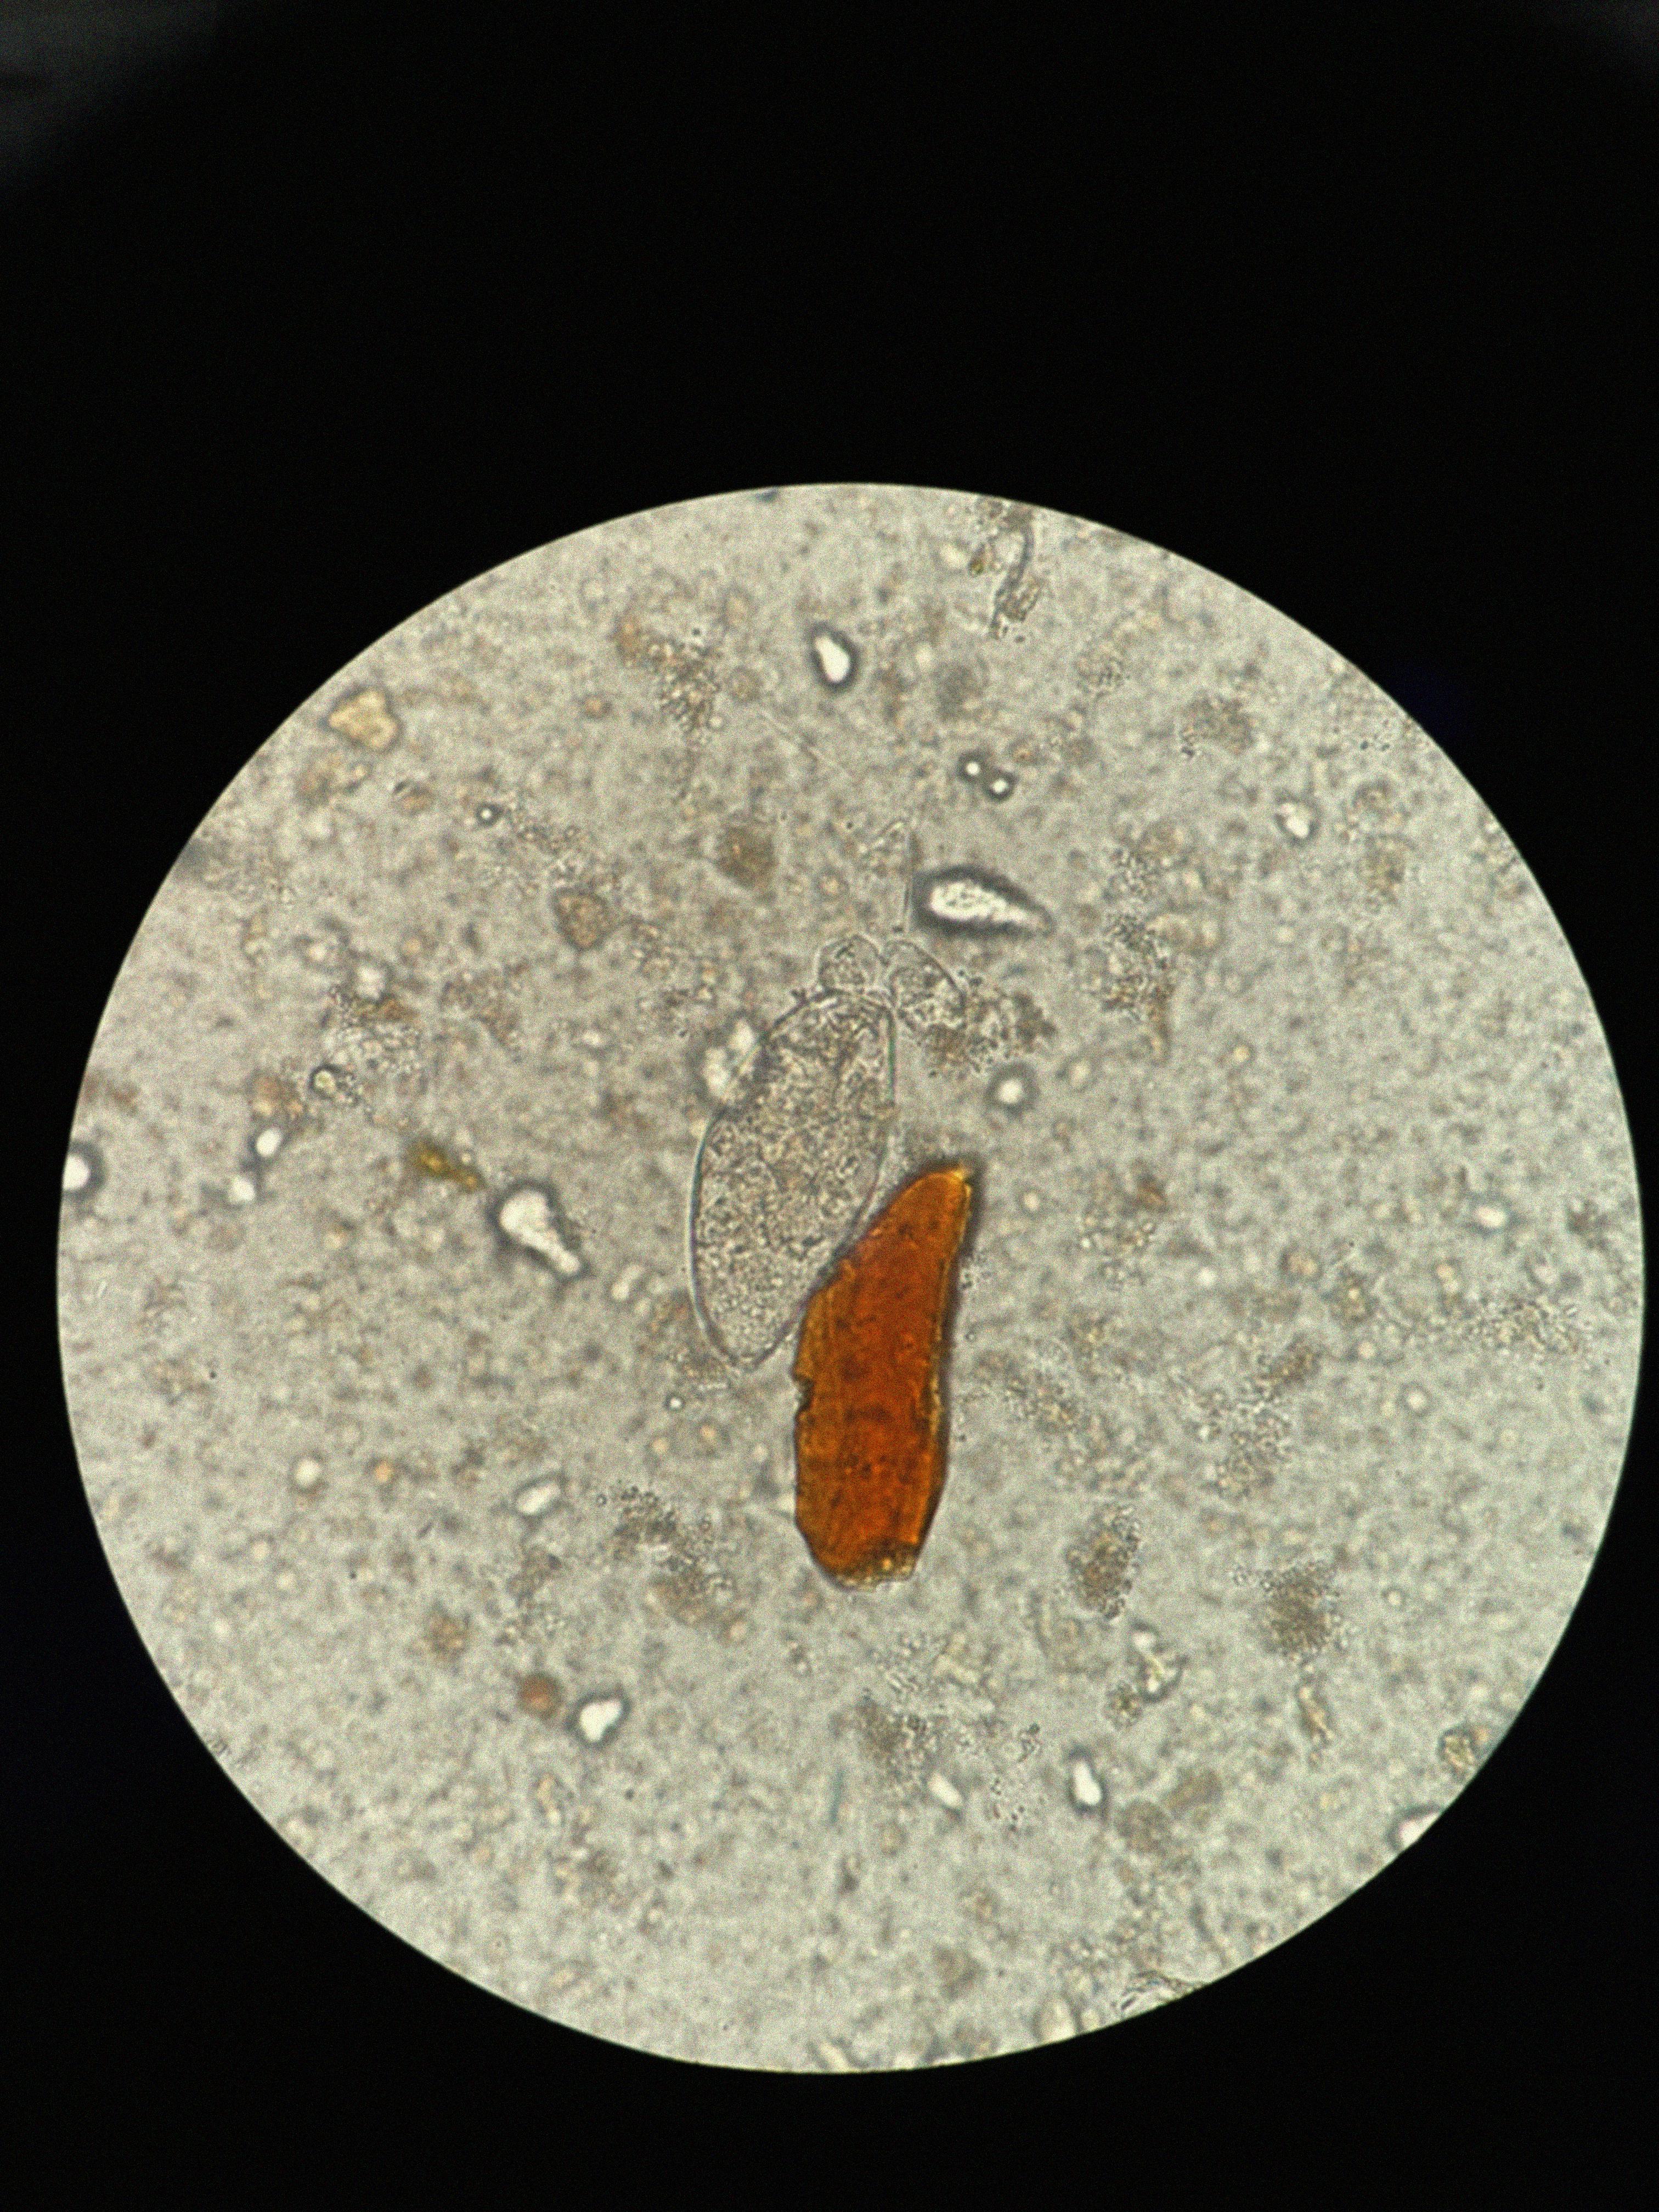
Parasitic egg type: Fasciolopsis buski